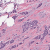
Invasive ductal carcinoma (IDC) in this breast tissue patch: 1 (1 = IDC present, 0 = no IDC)